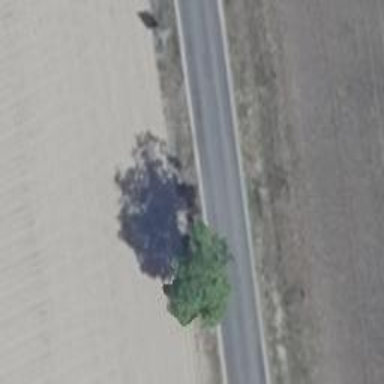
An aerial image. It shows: Deciduous tree with broadleaved leaves.